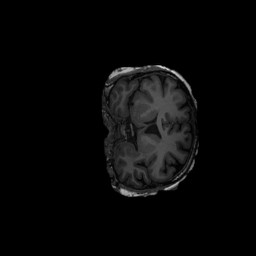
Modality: T1w
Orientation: coronal
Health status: ill
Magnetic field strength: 3 T